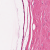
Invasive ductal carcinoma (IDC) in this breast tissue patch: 0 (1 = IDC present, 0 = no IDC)